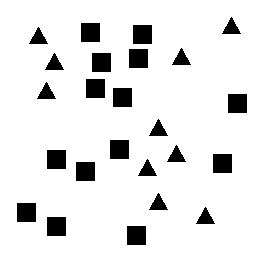
Squares: 14
Triangles: 10
Stars: 0
Total shapes: 24